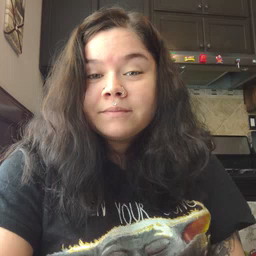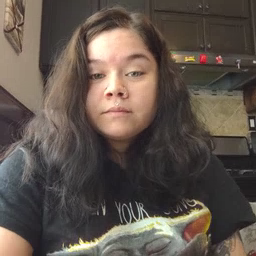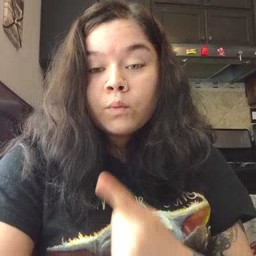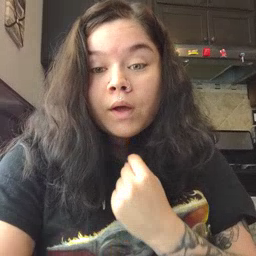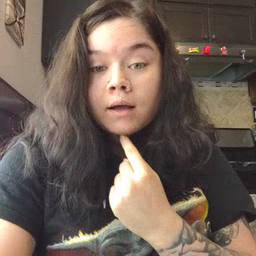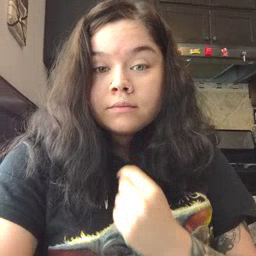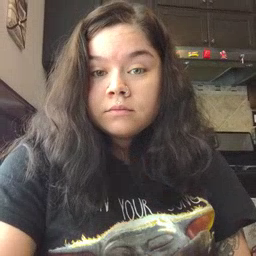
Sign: red